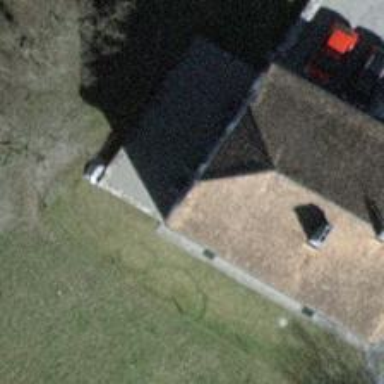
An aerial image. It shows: Building with ridge on the roof.